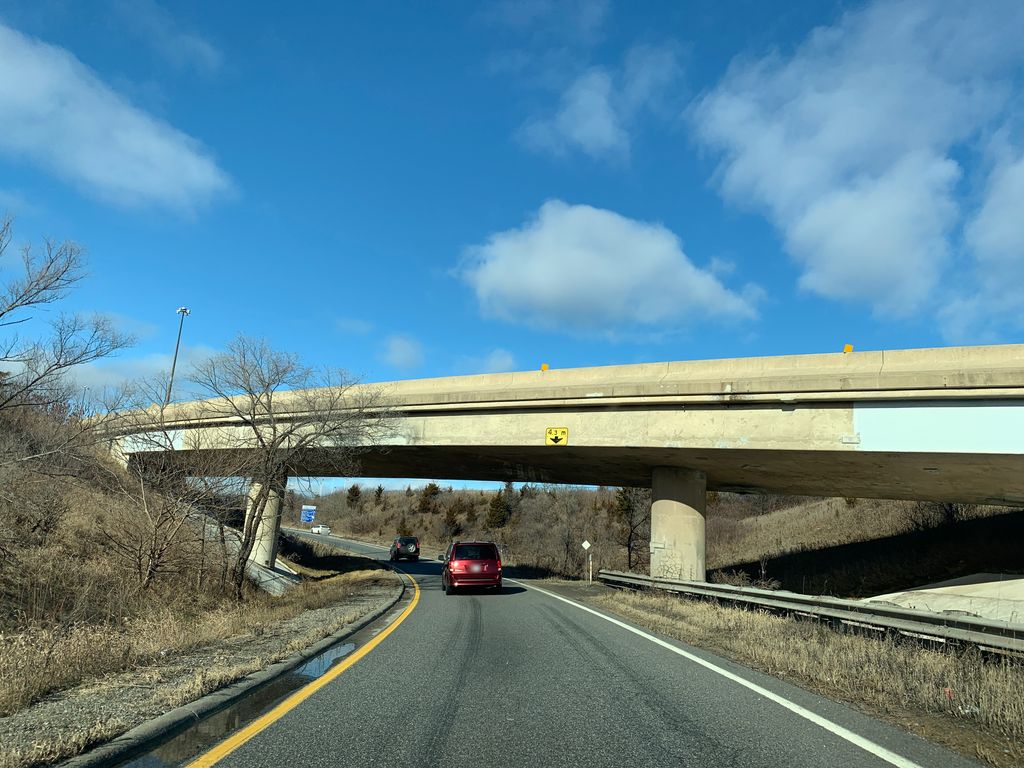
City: hamilton